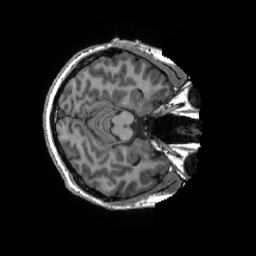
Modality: T1w
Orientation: axial
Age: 24
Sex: male
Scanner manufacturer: ge
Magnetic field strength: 3 T
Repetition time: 0.007348 s
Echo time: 0.003036 s